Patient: sex M, age 40
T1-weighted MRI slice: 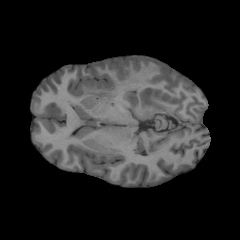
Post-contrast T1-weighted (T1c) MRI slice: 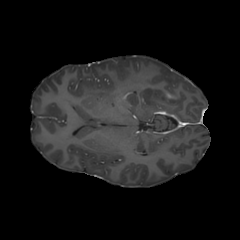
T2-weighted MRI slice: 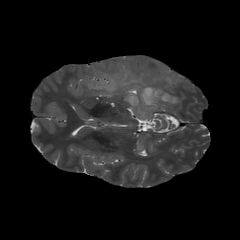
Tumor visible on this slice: yes
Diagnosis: Astrocytoma, IDH-mutant
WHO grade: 3